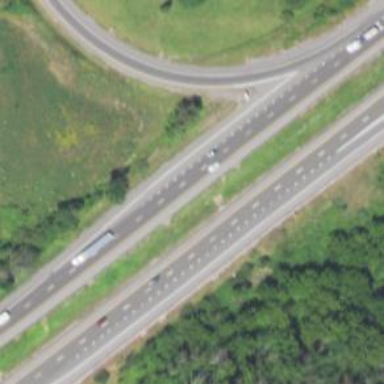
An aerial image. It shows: Motorway junction.